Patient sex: F
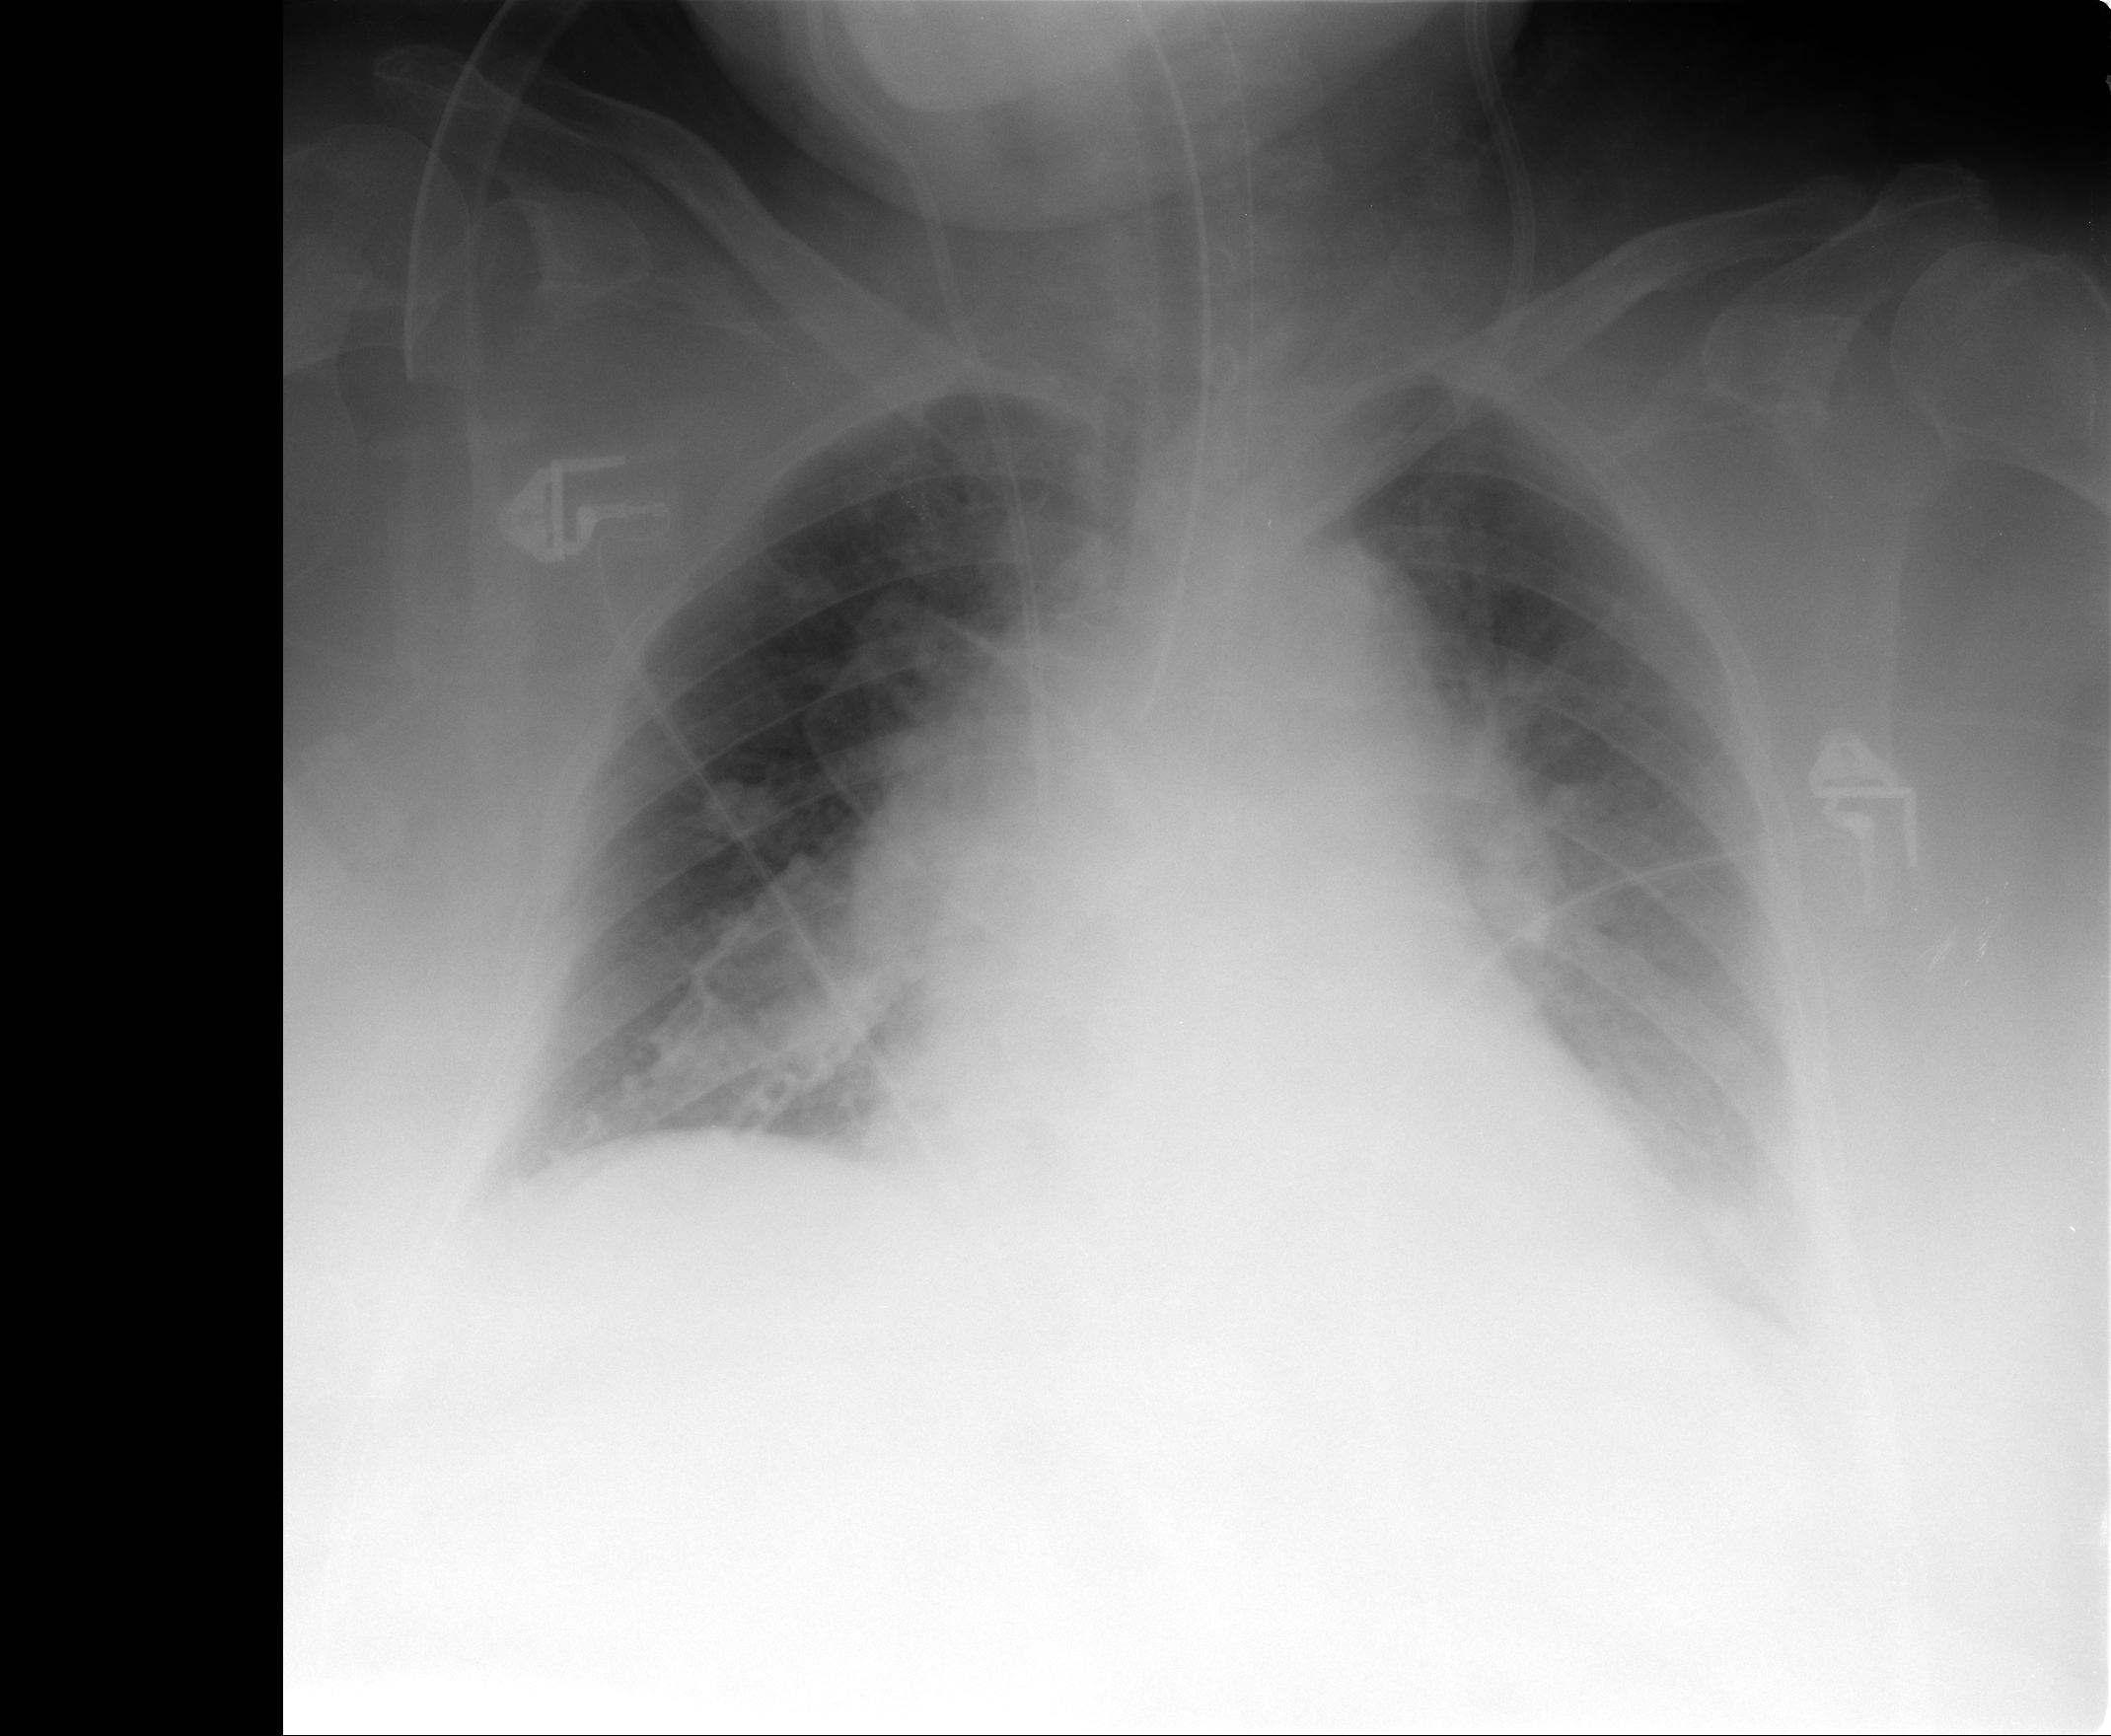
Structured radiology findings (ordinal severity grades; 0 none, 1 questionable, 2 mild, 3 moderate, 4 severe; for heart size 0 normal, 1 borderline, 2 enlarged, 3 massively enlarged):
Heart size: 2
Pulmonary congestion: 1
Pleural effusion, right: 0
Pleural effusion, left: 1
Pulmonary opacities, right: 0
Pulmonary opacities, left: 0
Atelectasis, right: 2
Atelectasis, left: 2